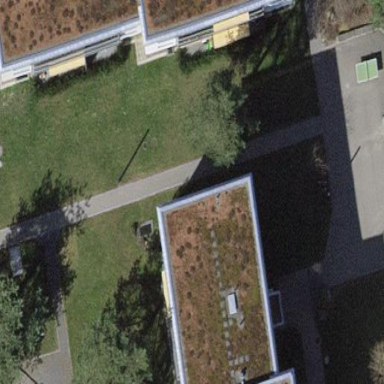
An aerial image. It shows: Flat-roofed building.